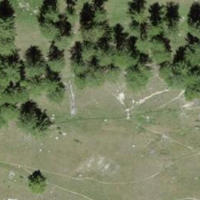
EUNIS habitat code: 45
Species observed at this site:
Campanula scheuchzeri